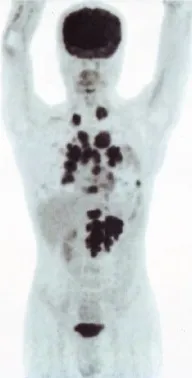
PET-CT in August 2011. Shows ~35-40% increase in the size of the LRF mass.
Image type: radiology (pet)